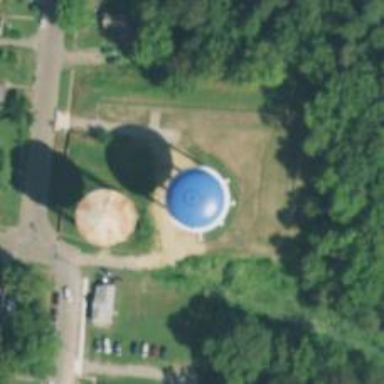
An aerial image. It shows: Water tower that is man-made.